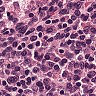
Metastatic tissue present: no